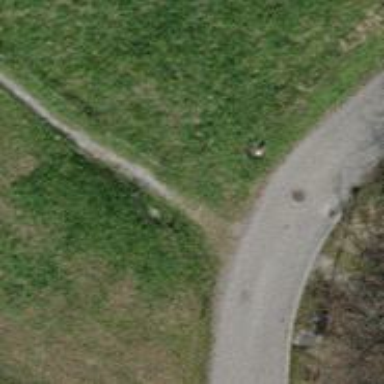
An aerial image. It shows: Paved path.